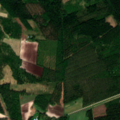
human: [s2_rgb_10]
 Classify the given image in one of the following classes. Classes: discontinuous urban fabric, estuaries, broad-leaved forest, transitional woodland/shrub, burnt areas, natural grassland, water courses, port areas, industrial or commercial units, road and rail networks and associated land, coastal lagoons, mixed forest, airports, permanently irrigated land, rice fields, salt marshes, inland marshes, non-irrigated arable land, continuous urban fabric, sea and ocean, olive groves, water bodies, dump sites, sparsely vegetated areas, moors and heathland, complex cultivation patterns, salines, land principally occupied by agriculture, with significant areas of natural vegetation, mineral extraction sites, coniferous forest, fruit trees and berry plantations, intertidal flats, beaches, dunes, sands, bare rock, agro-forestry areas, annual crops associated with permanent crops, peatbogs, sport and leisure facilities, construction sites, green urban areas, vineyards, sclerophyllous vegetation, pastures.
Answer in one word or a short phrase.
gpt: land principally occupied by agriculture, with significant areas of natural vegetation, coniferous forest, mixed forest